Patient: sex M, age 37
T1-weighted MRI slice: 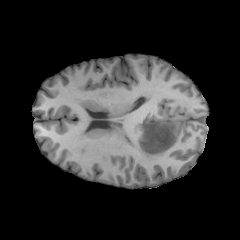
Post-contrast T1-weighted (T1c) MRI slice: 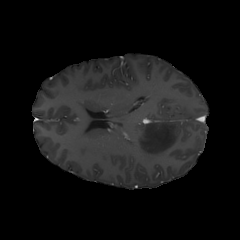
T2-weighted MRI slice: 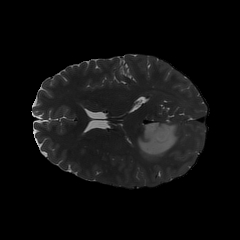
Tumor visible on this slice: yes
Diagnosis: Astrocytoma, IDH-mutant
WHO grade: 2